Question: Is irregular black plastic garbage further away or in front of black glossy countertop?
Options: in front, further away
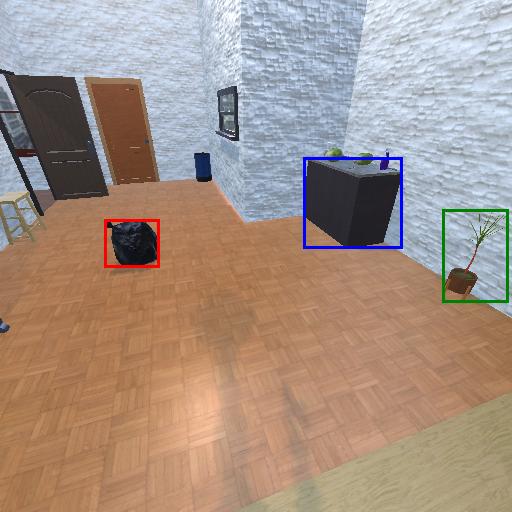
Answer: in front